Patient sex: F
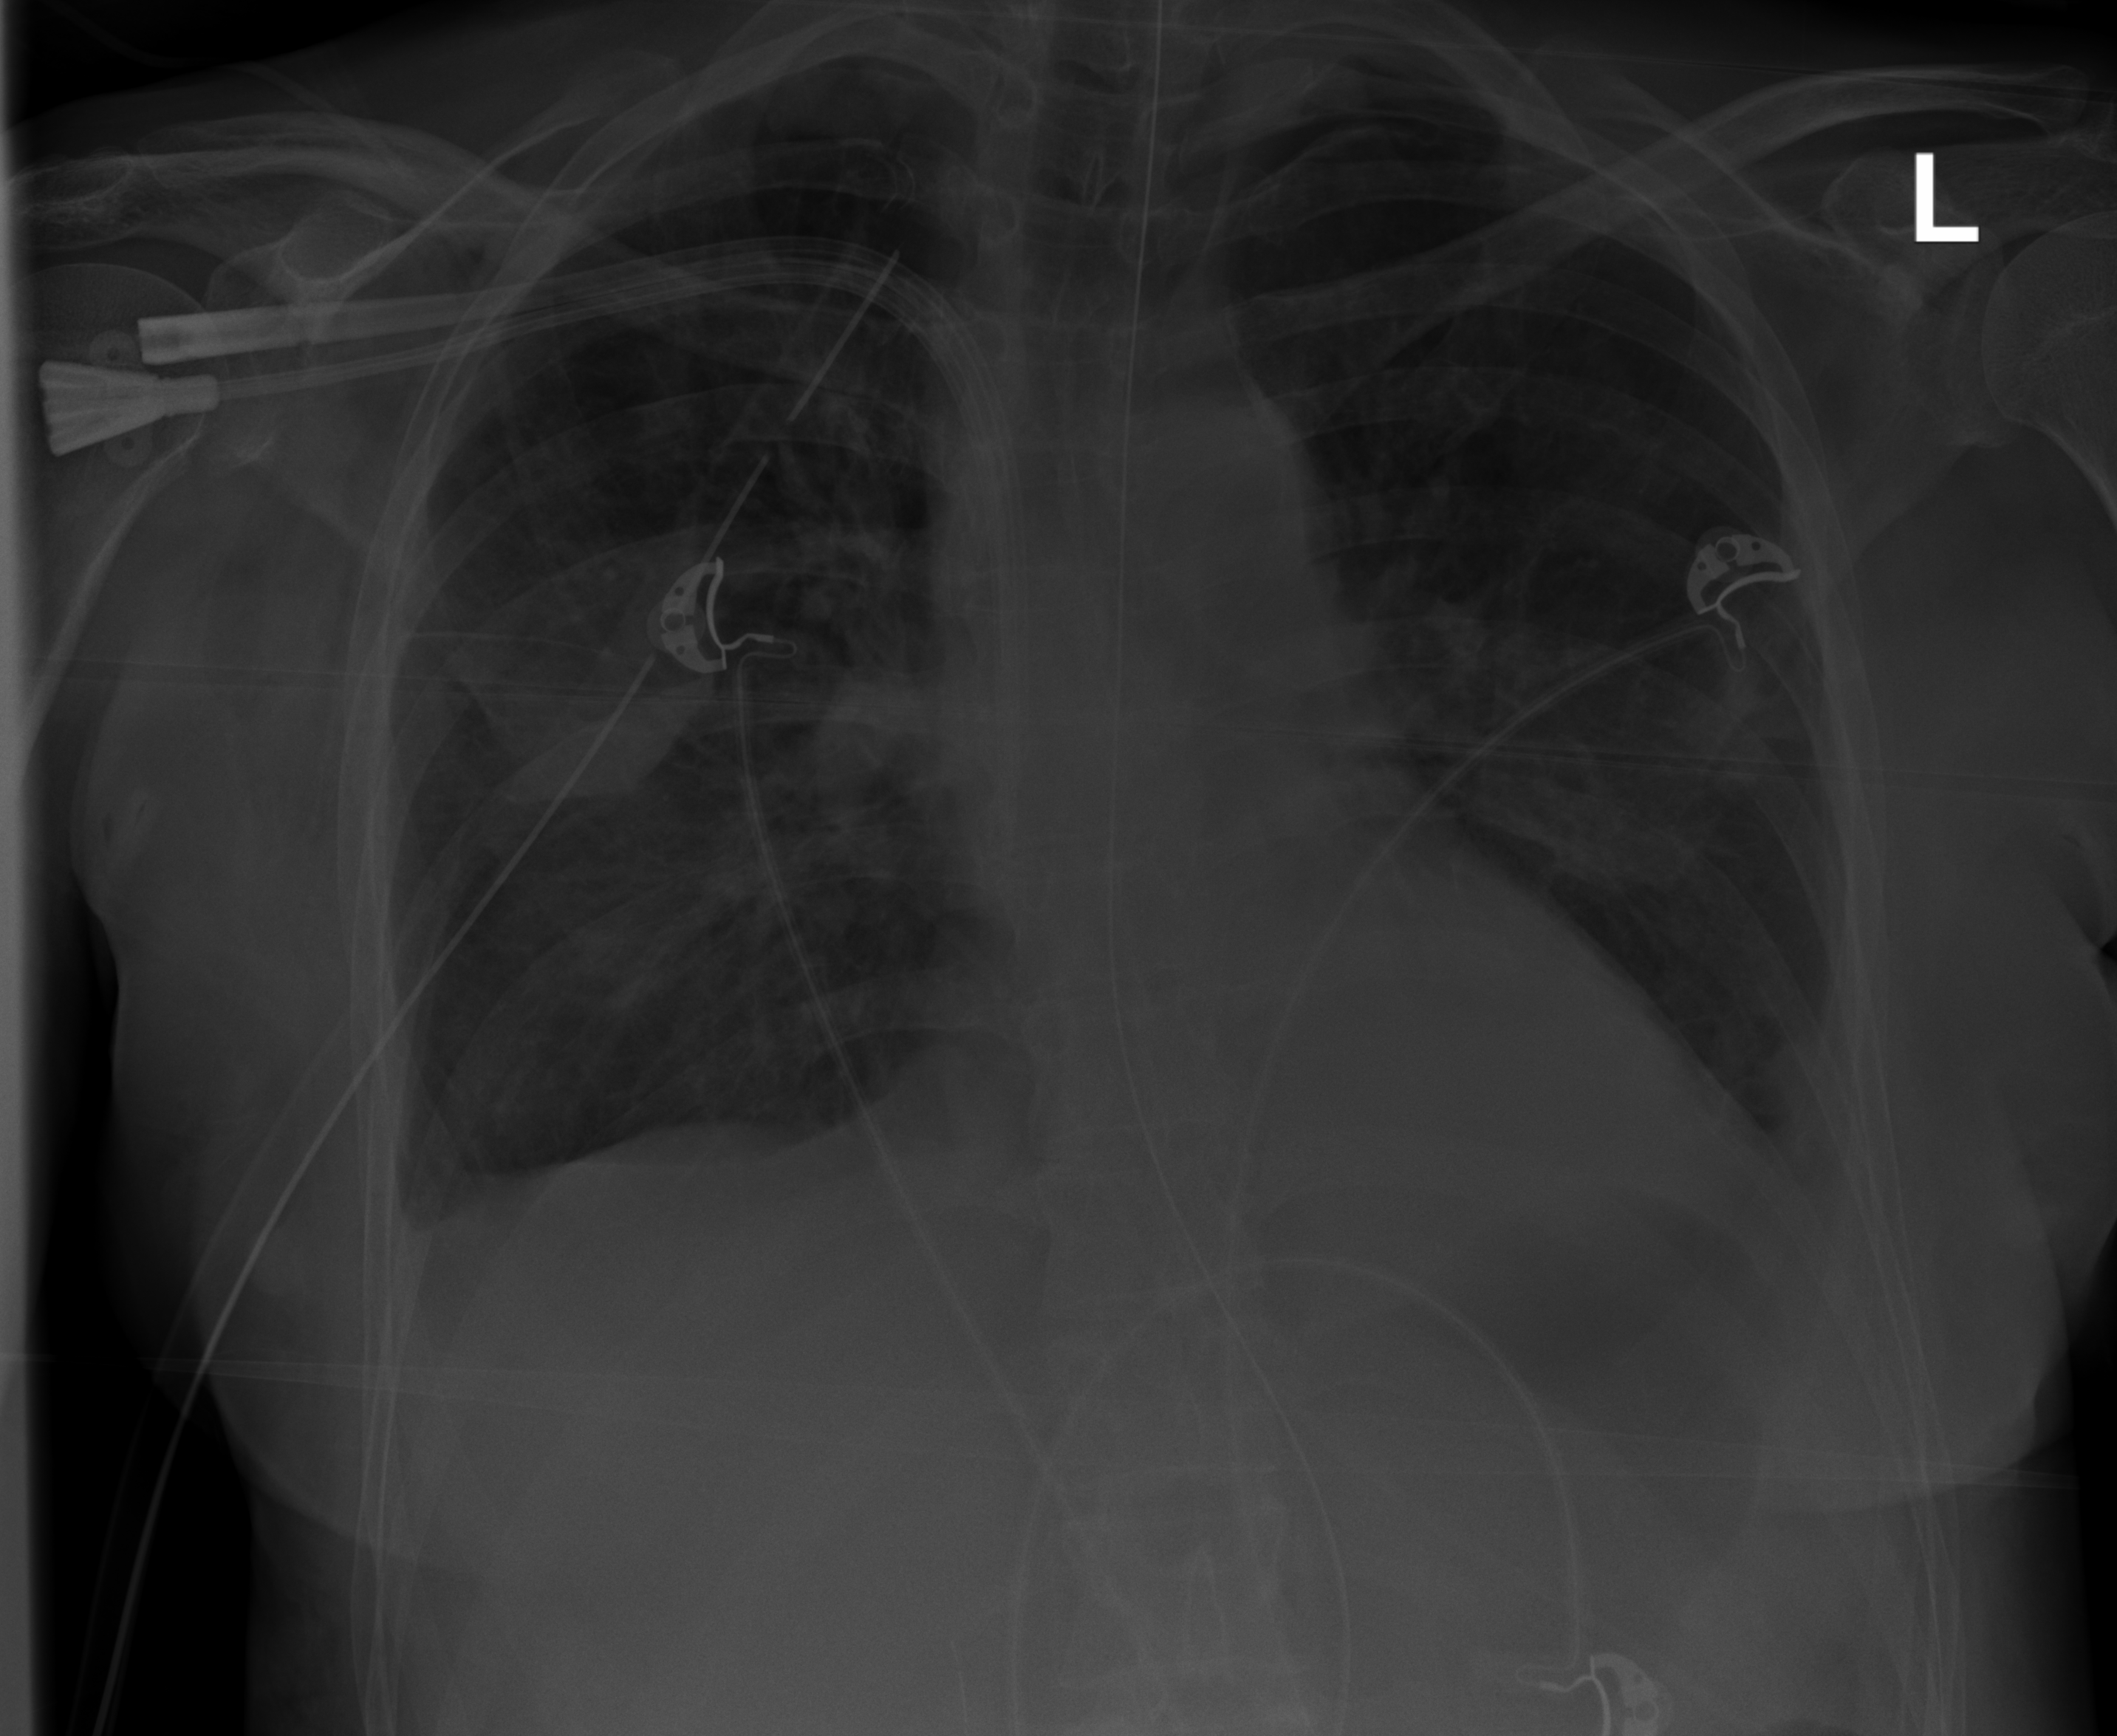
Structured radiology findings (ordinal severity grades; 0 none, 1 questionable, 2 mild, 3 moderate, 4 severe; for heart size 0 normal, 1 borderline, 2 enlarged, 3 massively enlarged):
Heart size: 1
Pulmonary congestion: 0
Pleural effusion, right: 2
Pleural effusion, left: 2
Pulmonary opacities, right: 2
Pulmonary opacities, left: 1
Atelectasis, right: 2
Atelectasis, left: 2